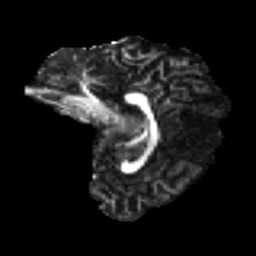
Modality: FA
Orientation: sagittal
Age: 23
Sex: female
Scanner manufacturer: ge
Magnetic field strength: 3 T
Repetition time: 7.8 s
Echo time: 0.0606 s